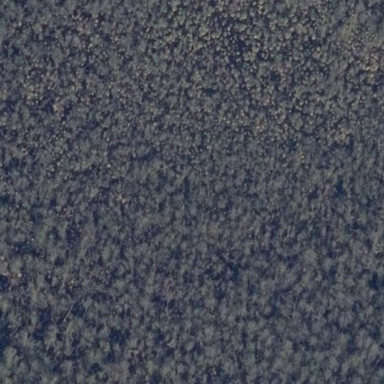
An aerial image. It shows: Bog wetland.